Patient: sex F, age 65
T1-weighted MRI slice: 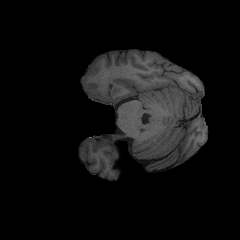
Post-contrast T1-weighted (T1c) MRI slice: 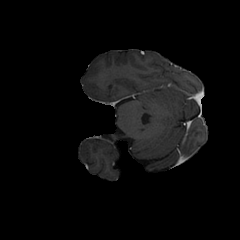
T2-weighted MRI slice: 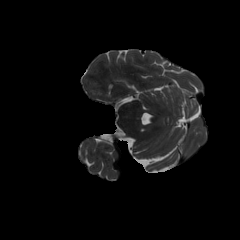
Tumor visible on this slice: no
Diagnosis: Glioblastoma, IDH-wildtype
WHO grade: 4